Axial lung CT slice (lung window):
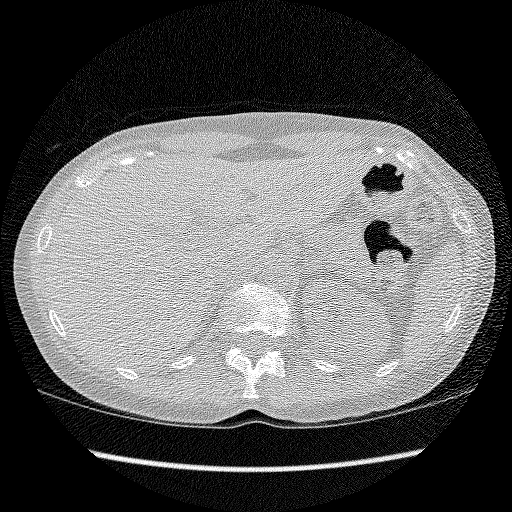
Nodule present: no